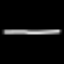
Label: line